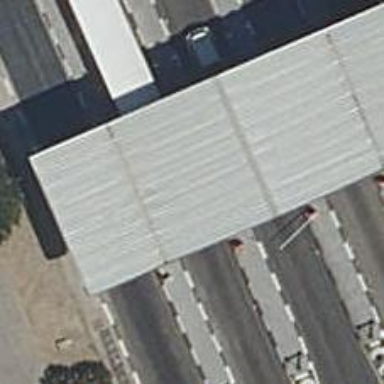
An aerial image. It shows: Toll booth.